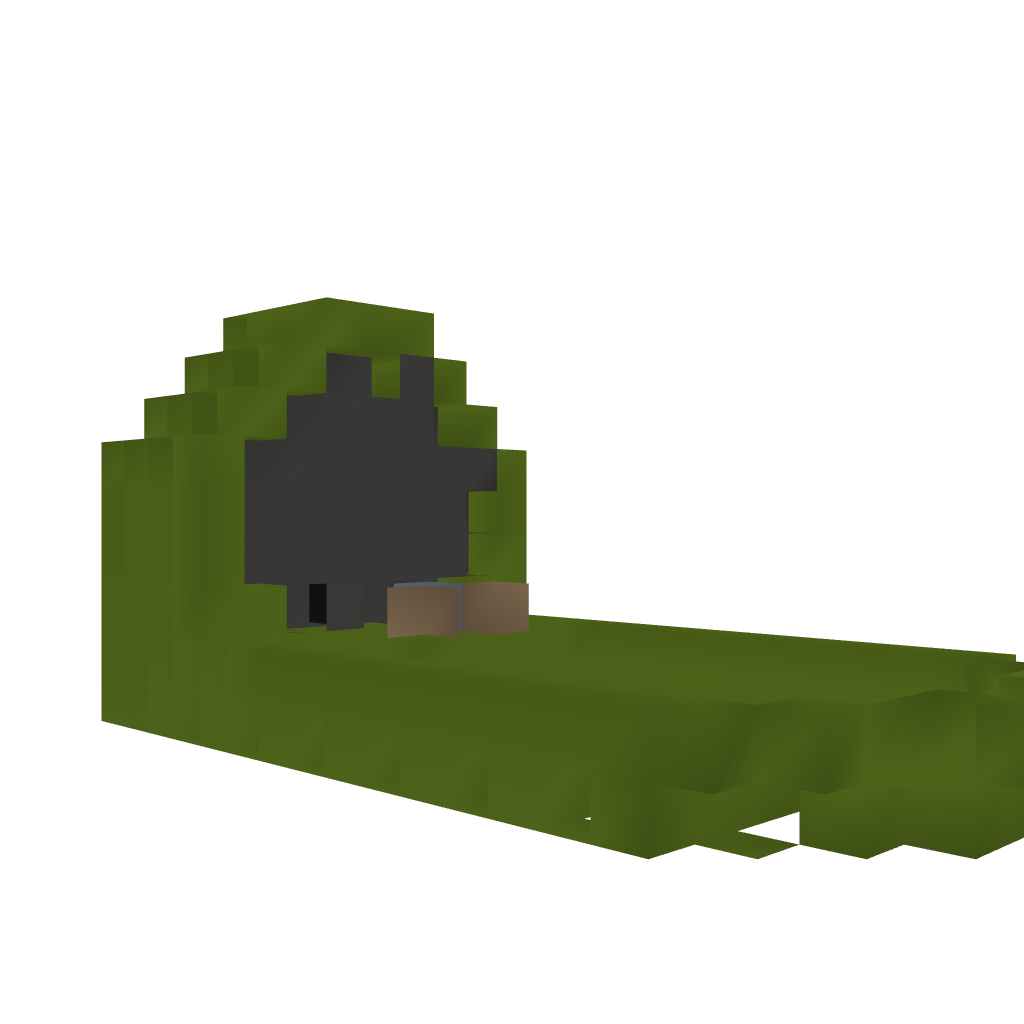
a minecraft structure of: Airboat